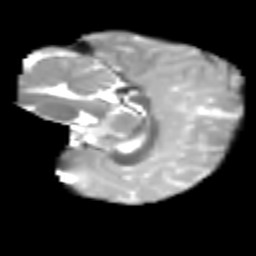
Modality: T2w
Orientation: sagittal
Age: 6
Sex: male
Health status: healthy